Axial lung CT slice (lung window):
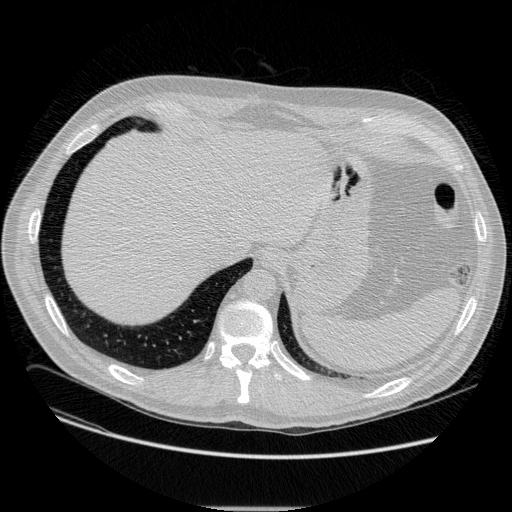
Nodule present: no